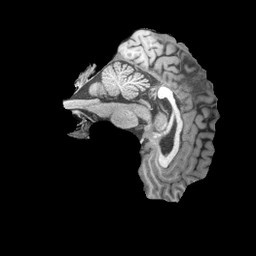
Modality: T1w
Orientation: sagittal
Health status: healthy